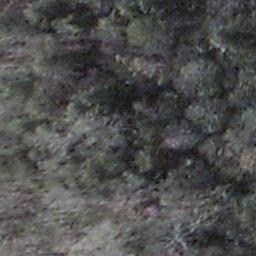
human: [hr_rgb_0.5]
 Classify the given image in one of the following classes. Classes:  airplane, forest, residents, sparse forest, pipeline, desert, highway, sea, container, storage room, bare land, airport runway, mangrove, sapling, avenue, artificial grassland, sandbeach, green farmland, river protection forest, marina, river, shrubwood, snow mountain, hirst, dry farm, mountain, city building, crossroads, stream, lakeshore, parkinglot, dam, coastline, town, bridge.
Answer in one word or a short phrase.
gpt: shrubwood